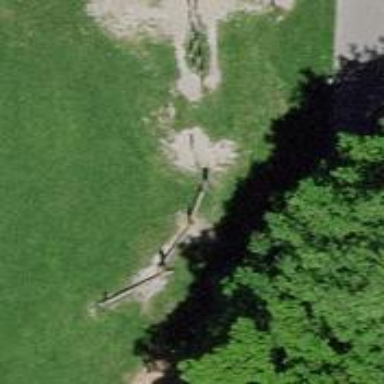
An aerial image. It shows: Playground with various play structures.